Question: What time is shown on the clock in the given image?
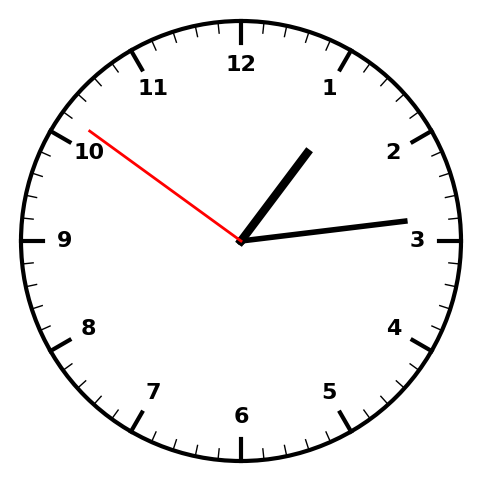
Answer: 01:13:51